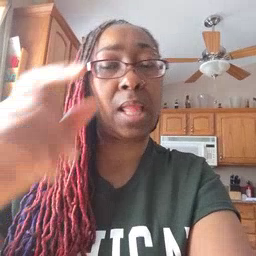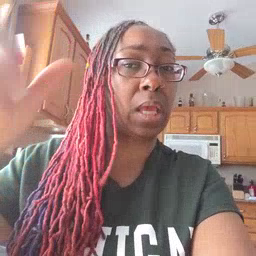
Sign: loud